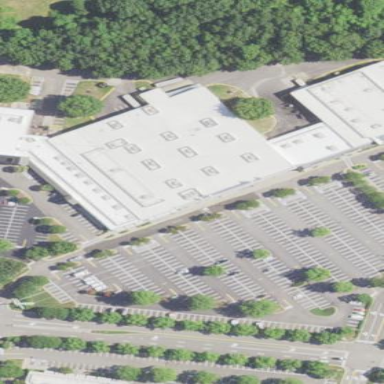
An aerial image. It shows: Retail building used for commercial purposes.